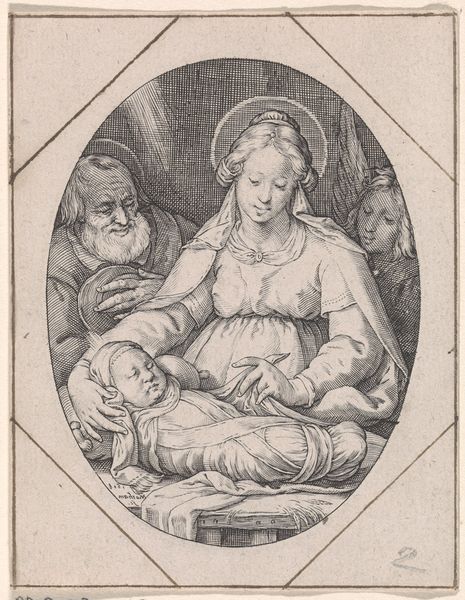
Titel: Heilige familie en een engel
Künstler: Jacob Matham
Standort: Amsterdam
Institution: Rijksmuseum
Schlagwörter: femmes, noir, chapeau, blanche, gravure, vieillard, voile, bébé, enfant, vierge, ange, linge, jésus, sainte, hommes, barbu, joseph, nativité, tondo, auréole, rondo, crèche